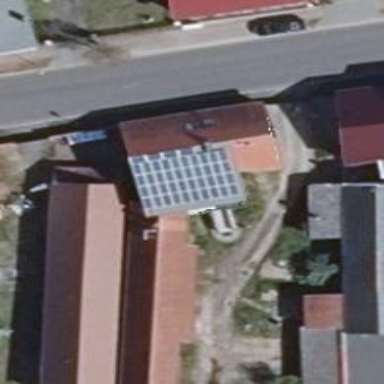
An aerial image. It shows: Solar photovoltaic panel generating electricity through small installation.